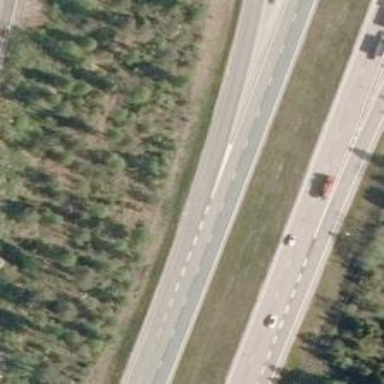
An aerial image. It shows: Asphalt motorway.